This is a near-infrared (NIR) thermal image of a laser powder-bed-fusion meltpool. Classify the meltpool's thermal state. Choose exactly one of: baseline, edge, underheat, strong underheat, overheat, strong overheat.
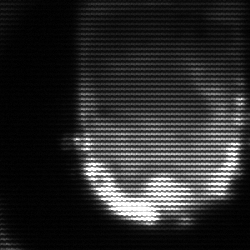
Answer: baseline